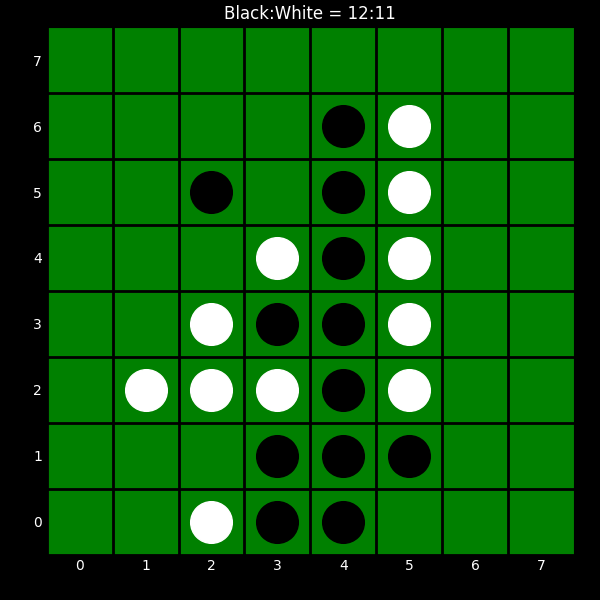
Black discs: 12
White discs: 11